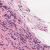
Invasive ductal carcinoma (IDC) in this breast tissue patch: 1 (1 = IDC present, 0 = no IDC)